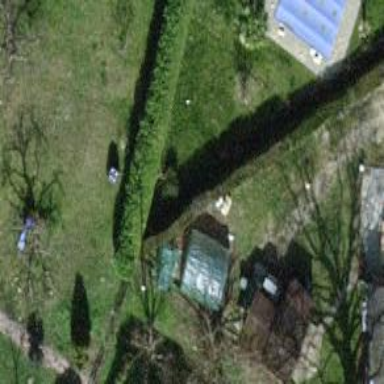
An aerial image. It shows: Hedge barrier.